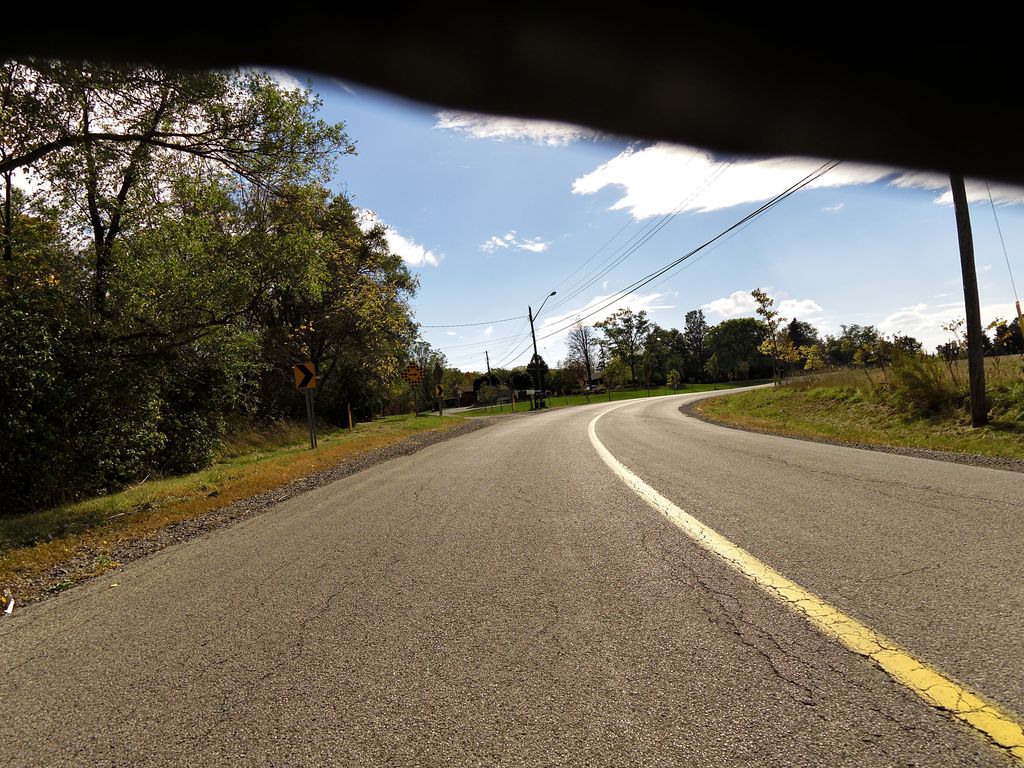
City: hamilton